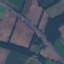
Land use / land cover: Highway